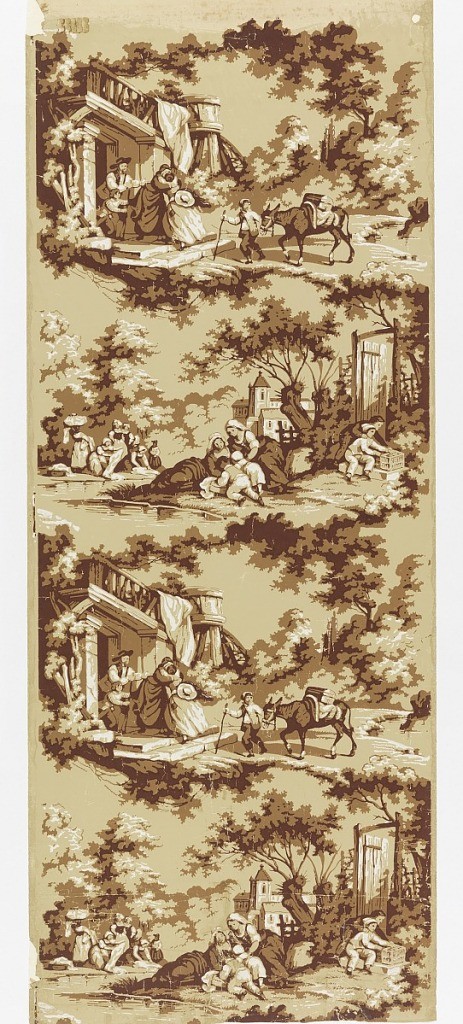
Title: Sidewall
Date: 1840–45
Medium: Block printed on paper
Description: Random landscape scenes or vignettes of village life in sepia and chalk. A young girl returns from a journey, village women wash their clothes in a small stream and boys investigate a rabbit cage. Trees and buildings in background. Drop match.